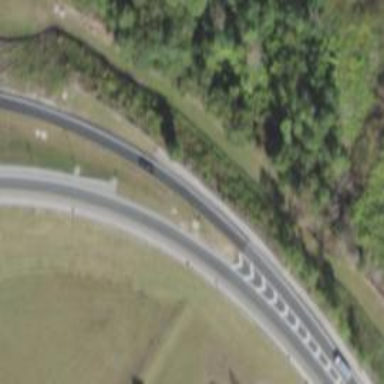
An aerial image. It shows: Asphalt motorway link.